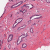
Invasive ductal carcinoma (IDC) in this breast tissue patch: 1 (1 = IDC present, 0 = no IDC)